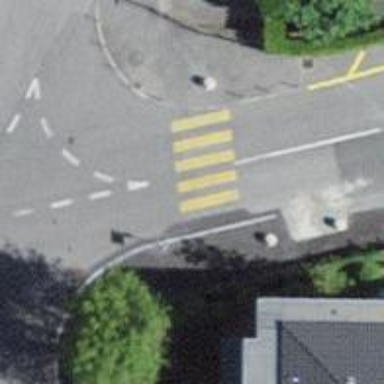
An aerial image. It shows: Zebra crossing on the road.